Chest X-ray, PA view. Patient: 46 years old, sex F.
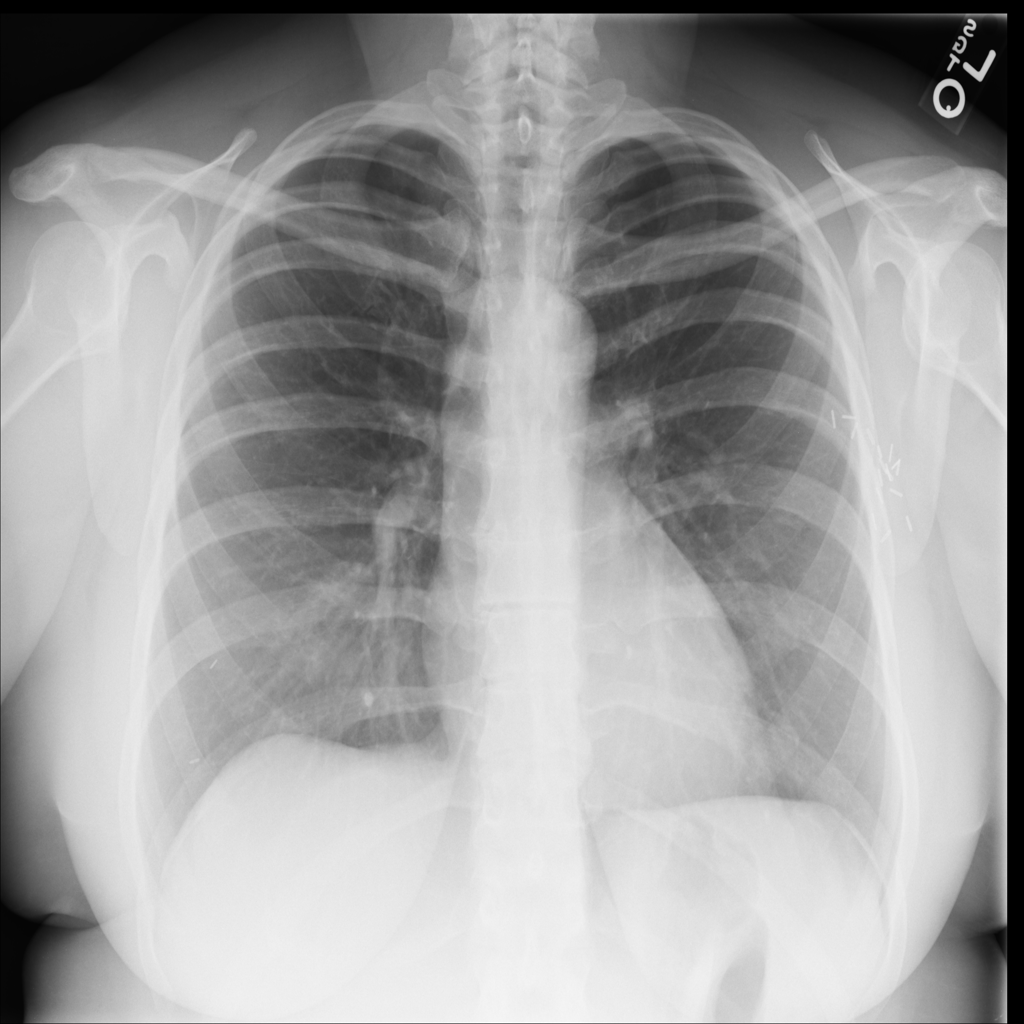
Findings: No Finding